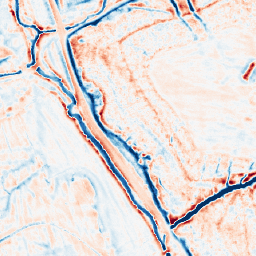
Category: edge_preserving
Decomposition family: bilateral
Decomposition parameters: d: 15
sigma_color: 25
sigma_space: 75
Upsampling method: nearest
Upsampling parameters: scale: 2
Upsampling scale: 2